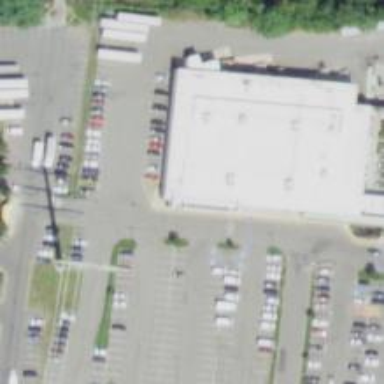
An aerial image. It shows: Fitness center located in leisure land.